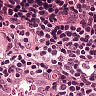
Metastatic tissue present: yes